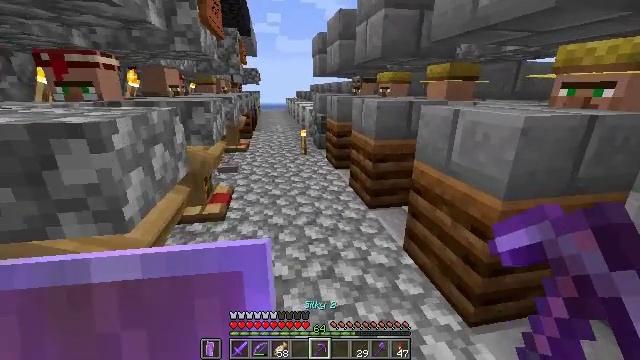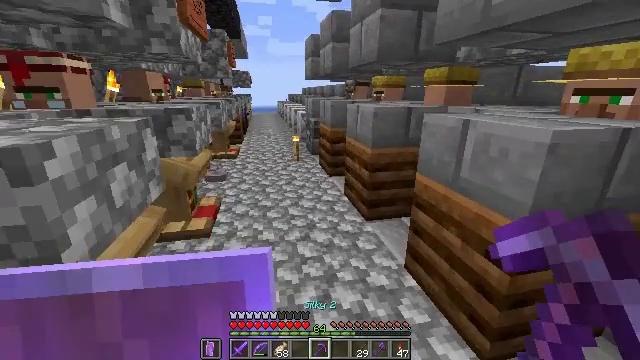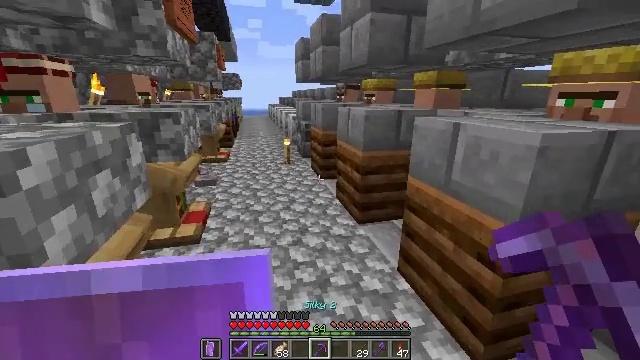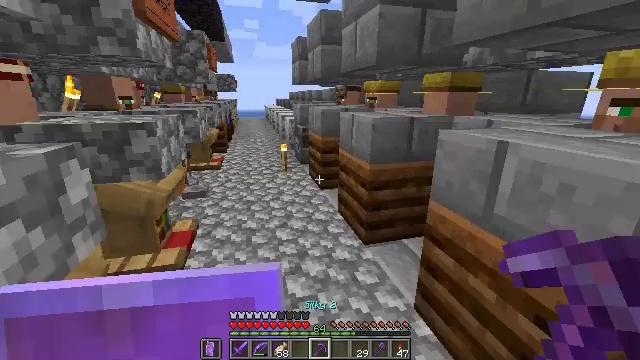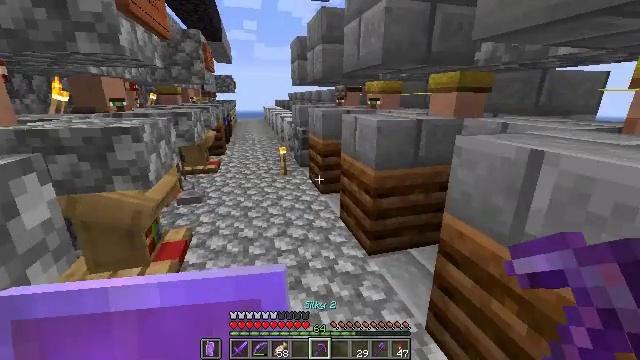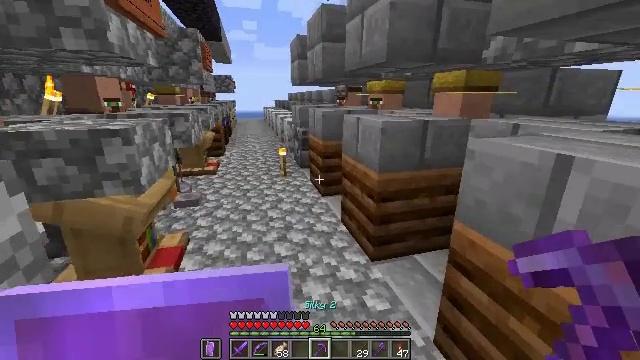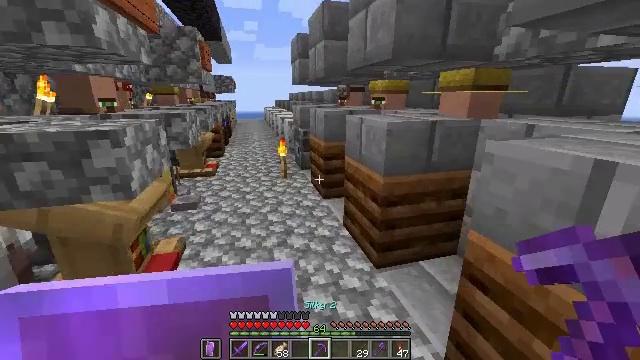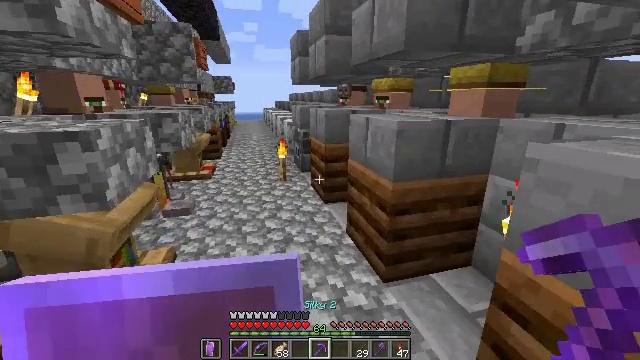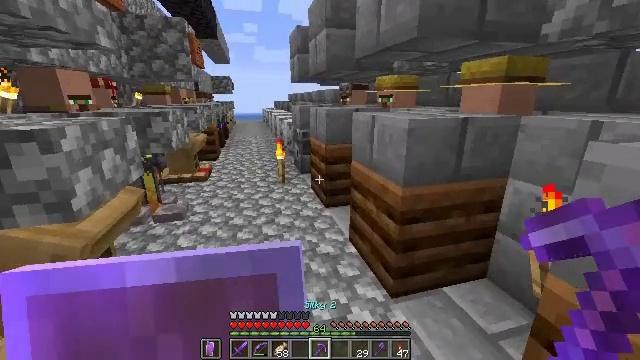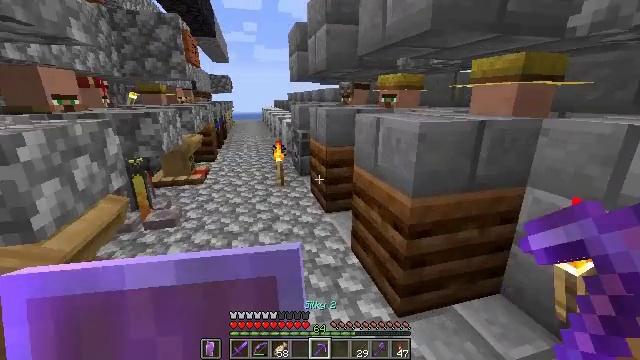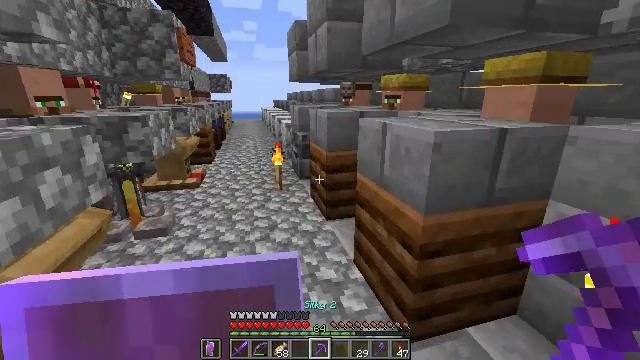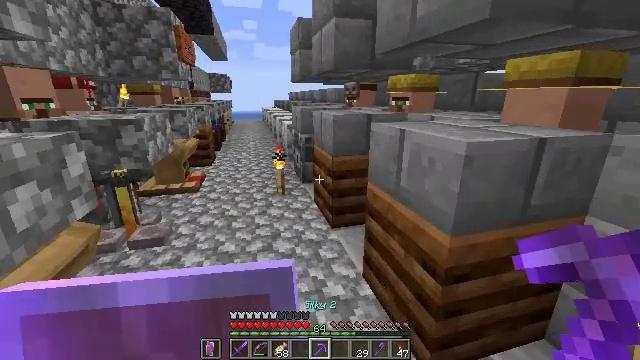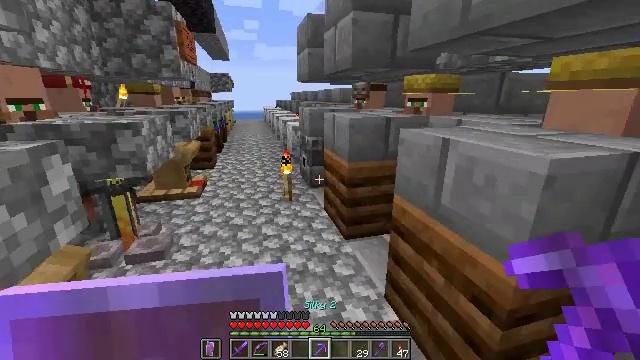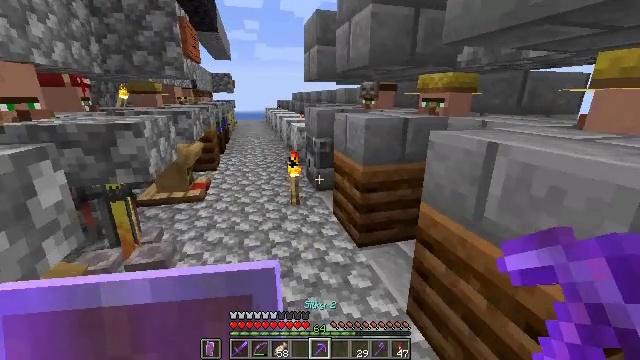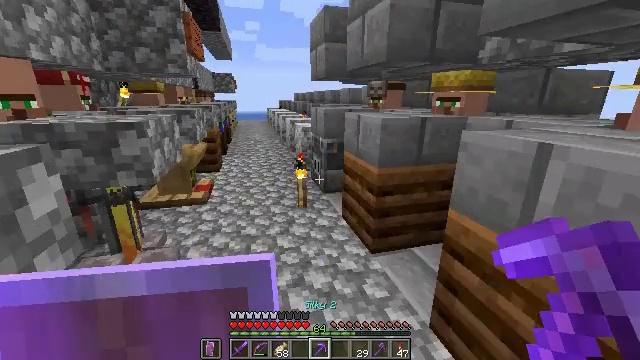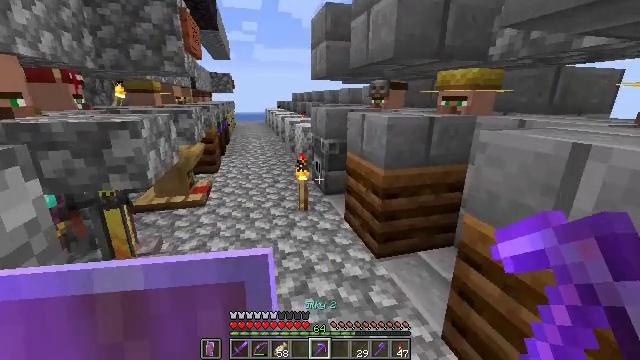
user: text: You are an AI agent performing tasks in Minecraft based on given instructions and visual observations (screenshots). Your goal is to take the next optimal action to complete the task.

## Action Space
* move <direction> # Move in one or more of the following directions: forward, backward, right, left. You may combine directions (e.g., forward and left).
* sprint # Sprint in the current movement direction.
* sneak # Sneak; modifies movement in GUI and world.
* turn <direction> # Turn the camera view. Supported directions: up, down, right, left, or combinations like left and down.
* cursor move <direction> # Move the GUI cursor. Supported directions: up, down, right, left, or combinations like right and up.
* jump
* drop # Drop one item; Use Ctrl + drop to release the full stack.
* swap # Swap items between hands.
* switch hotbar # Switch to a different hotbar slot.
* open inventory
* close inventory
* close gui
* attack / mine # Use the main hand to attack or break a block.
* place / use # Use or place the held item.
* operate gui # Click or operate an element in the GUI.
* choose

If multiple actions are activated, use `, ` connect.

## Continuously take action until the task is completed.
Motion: motion action
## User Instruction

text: Recycle the blast furnace by breaking it.
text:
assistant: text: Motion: move forward, turn right
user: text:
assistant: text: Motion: move forward, turn right
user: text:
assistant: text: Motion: move forward
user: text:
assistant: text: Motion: move forward
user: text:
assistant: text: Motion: move forward
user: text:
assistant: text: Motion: move forward
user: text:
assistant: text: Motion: move forward
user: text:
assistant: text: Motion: move forward
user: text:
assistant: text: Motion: move forward
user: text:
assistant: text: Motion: move forward and move left
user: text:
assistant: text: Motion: move forward and move left
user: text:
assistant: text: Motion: move forward and move left
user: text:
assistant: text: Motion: move forward and move left
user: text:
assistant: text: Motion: move forward and move left
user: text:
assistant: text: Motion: move forward
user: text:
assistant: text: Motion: move forward
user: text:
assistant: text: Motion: move forward
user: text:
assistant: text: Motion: move forward
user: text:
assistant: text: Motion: move forward
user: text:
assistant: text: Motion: move forward
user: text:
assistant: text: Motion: move forward
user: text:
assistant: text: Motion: move forward
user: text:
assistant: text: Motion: move forward
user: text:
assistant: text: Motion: move forward, turn right
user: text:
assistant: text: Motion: move forward, turn right and up
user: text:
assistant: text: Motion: move forward, turn right and up
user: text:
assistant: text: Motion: move forward, turn right and up
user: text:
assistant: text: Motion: move forward, turn right and up
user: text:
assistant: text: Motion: move forward, turn right and up
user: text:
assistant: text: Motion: move forward, turn right and up